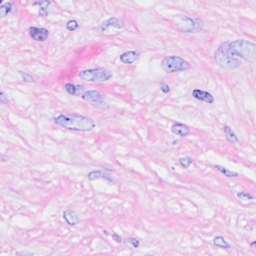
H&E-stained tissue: Breast